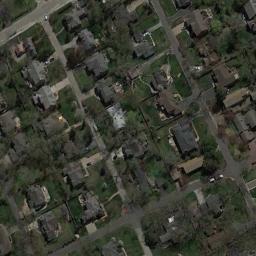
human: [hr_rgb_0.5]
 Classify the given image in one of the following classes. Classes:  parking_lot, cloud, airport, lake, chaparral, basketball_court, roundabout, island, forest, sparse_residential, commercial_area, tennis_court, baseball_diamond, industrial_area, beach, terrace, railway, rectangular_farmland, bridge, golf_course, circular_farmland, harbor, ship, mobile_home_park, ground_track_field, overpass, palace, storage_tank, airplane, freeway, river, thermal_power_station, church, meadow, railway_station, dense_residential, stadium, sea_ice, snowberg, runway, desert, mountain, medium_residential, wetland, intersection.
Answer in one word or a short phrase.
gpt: medium_residential